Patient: sex M, age 52
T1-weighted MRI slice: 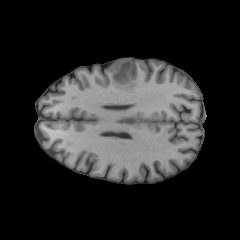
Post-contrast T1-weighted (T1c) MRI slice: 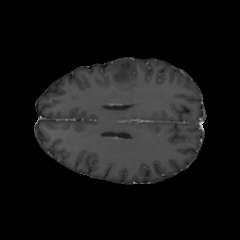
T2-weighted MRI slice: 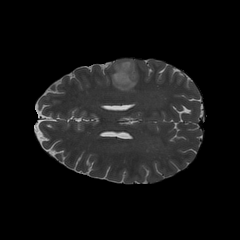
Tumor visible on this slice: yes
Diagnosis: Astrocytoma, IDH-wildtype
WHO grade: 3